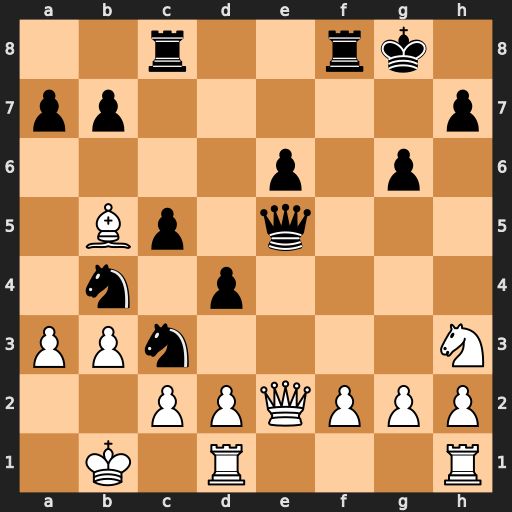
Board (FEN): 2r2rk1/pp5p/4p1p1/1Bp1q3/1n1p4/PPn4N/2PPQPPP/1K1R3R
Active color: w
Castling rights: -
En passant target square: -
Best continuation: dxc3 Qxe2 Bxe2